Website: crate-barrel
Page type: billing-address
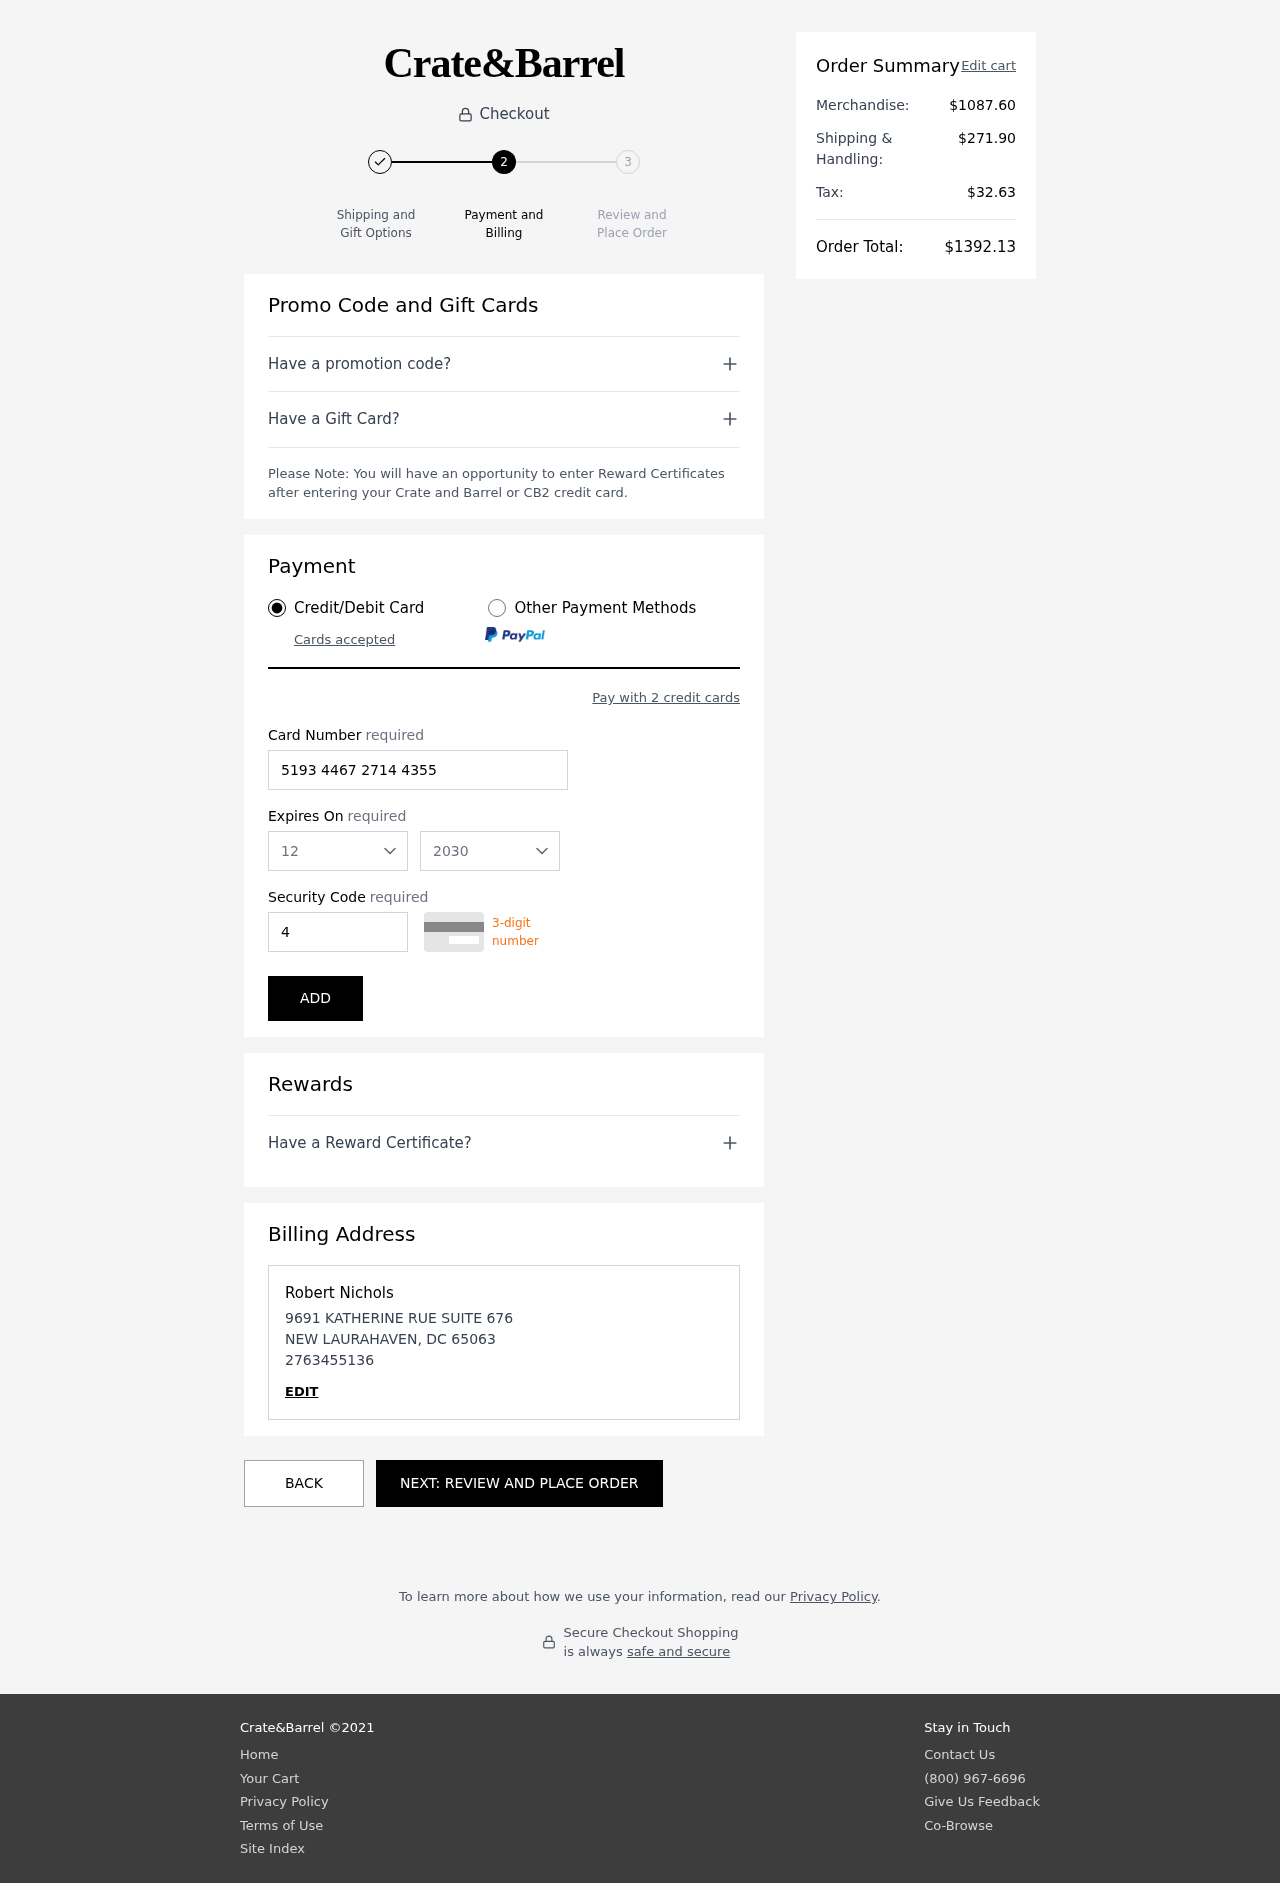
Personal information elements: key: PII_CARD_CVV
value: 460
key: PII_CARD_EXPIRY_MONTH
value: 12
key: PII_CARD_EXPIRY_YEAR
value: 30
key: PII_CARD_NUMBER
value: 5193 4467 2714 4355
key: PII_CITY
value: NEW LAURAHAVEN
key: PII_FULLNAME
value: Robert Nichols
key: PII_PHONE
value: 2763455136
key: PII_POSTCODE
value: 65063
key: PII_STATE_ABBR
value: DC
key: PII_STREET
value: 9691 KATHERINE RUE SUITE 676
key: PII_FIRSTNAME
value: Robert
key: PII_LASTNAME
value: Nichols
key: PII_PHONE_LINE
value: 5136
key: PII_PHONE_SUFFIX
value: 5136
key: PII_STATE
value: DC
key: PII_POSTCODE_FULL
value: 65063
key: PII_PHONE2
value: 2763455136
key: PII_PHONE3
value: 2763455136
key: PII_FULLNAME2
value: Robert Nichols
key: PII_FULLNAME3
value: Robert Nichols
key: PII_FIRSTNAME2
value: Robert
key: PII_FIRSTNAME3
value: Robert
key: PII_LASTNAME2
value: Nichols
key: PII_LASTNAME3
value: Nichols
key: PII_FIRSTNAME_DERIVED
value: Robert
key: PII_LASTNAME_DERIVED
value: Nichols
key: PII_PHONE_NUMERIC
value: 2763455136
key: PII_PHONE_LINE_NUMERIC
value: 5136
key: PII_PHONE_SUFFIX_NUMERIC
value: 5136
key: PII_POSTCODE_NUMERIC
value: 65063
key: PII_PHONE2_NUMERIC
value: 2763455136
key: PII_PHONE3_NUMERIC
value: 2763455136
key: PII_FULLNAME_DERIVED
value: Robert Nichols
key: PII_NAME_FULL_DERIVED
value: Robert Nichols
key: PII_PHONE_DIGITS
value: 2763455136
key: PII_PHONE_LAST4
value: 5136
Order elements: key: ORDER_SUBTOTAL
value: $1087.60
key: ORDER_SHIPPING_COST
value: $271.90
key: ORDER_TAX
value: $32.63
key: ORDER_TOTAL
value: $1392.13